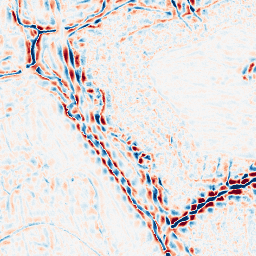
Category: wavelet
Decomposition family: wavelet_biorthogonal
Decomposition parameters: wavelet: bior5.5
level: 3
Upsampling method: regularized
Upsampling parameters: scale: 2
lambda_reg: 0.001
Upsampling scale: 2